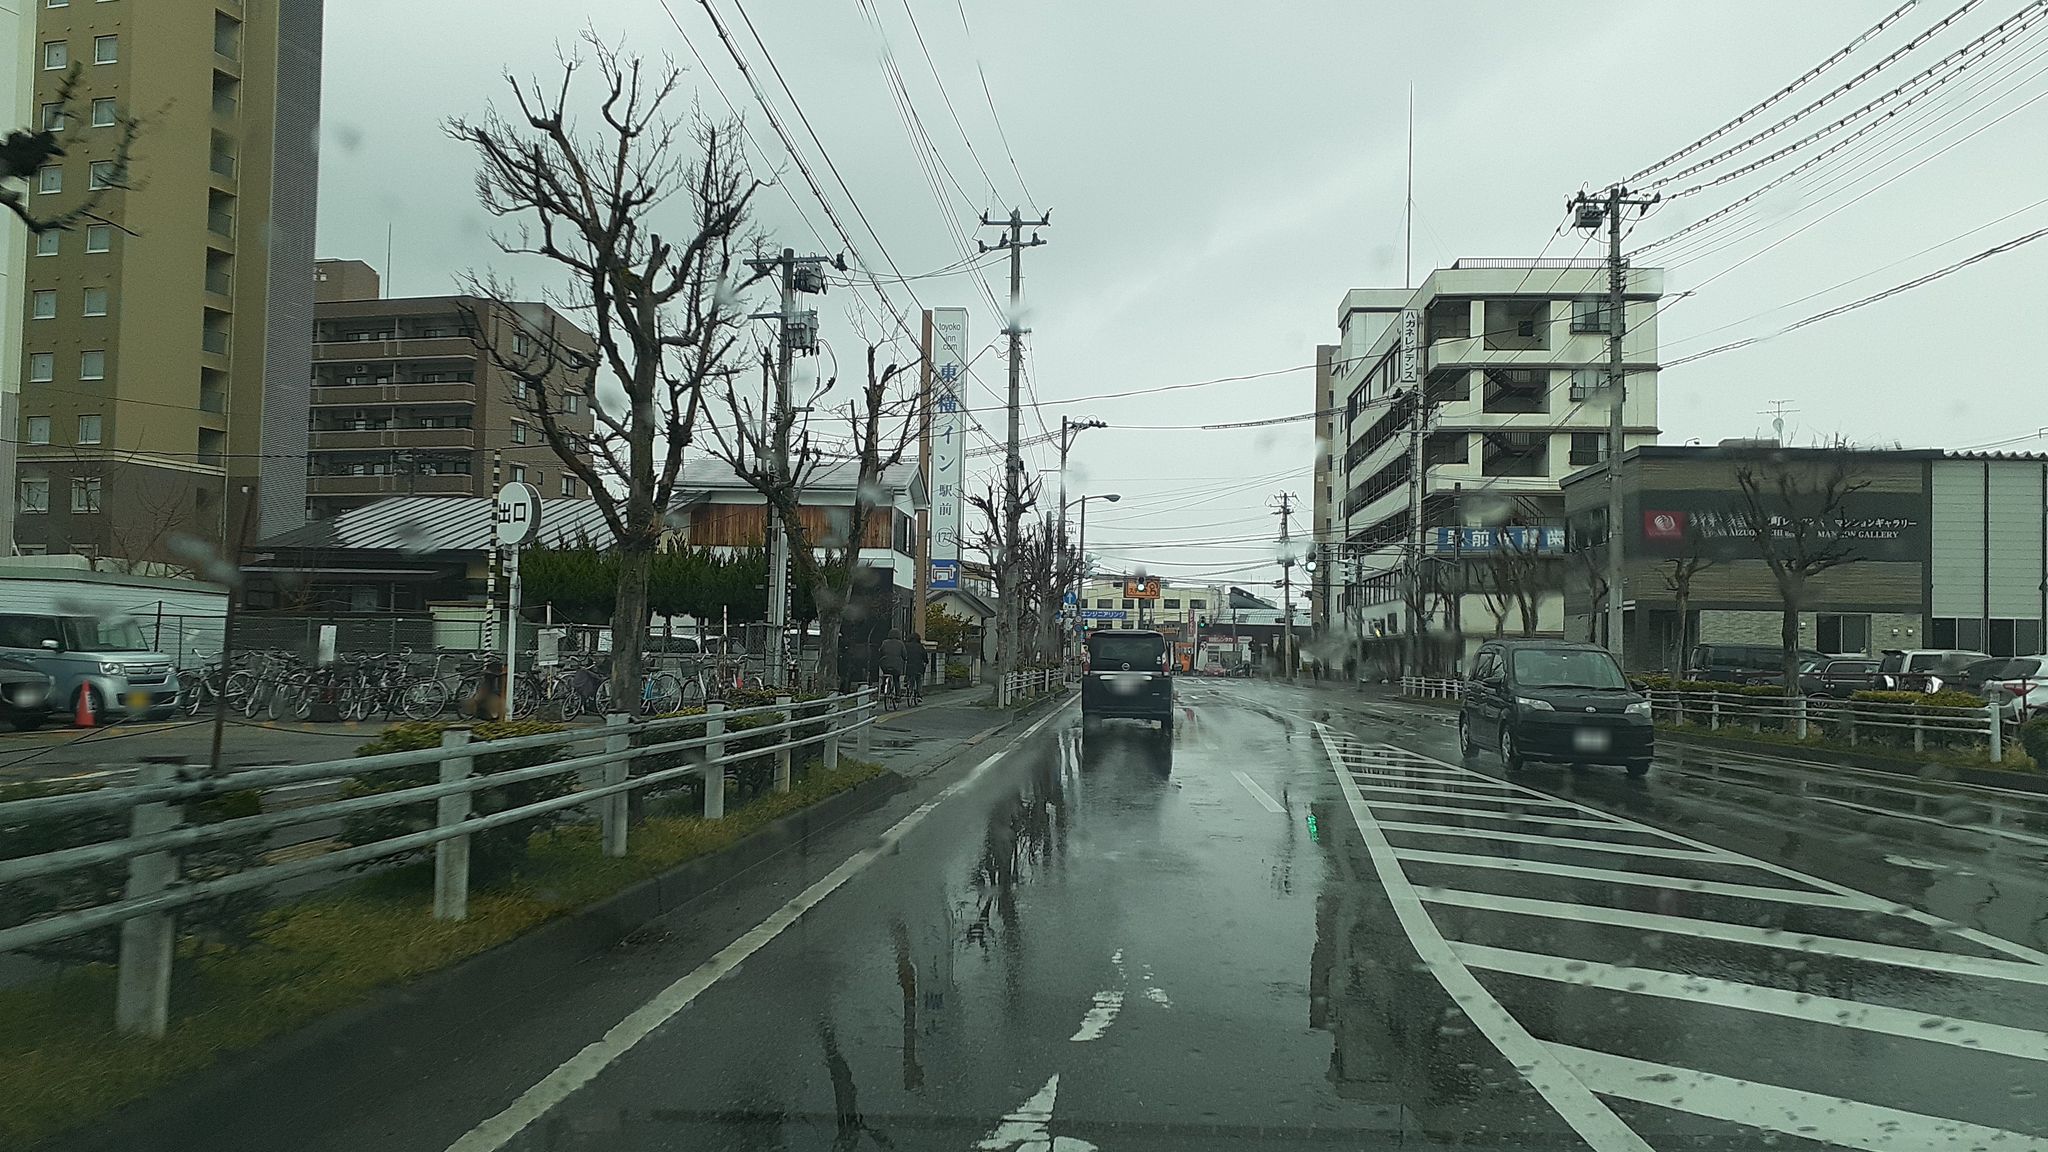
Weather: cloudy
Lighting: day
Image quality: good
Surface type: railway
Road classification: trunk
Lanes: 2.0
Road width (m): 3
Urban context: urban centre
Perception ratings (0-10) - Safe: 5.84, Lively: 5.66, Beautiful: 5.44, Boring: 1.99, Depressing: 5.75, Wealthy: 2.73